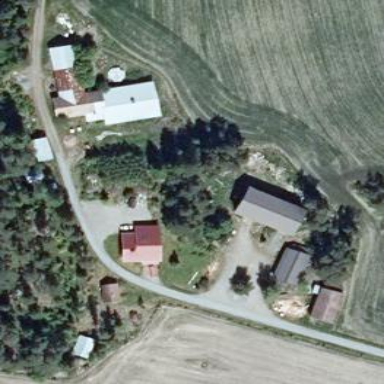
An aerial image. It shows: Farmyard in rural farm setting.